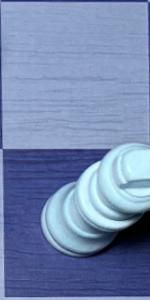
Label: King_White